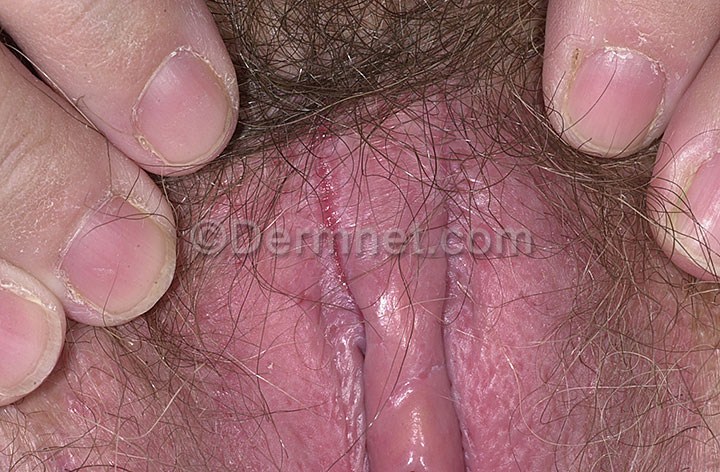
Disease: Tinea Ringworm Candidiasis and other Fungal Infections